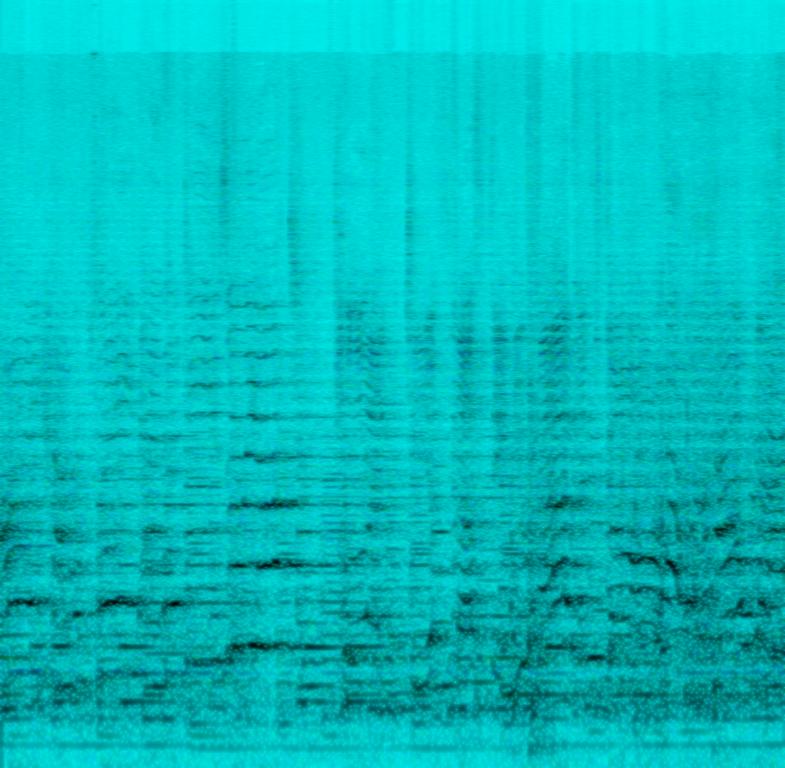
A female voice is singing in a high key along to a piano supported with the suited chords. This is an amateur recording. This song may be playing in a musical.